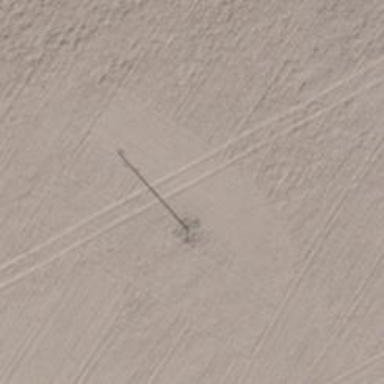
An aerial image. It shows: Minor power line.